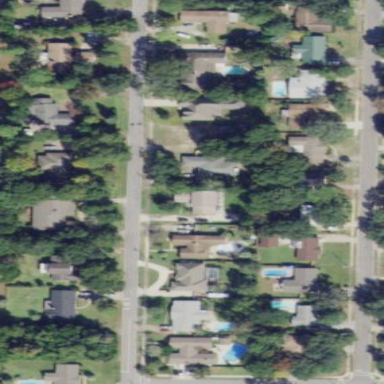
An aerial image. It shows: Single-family residential area.